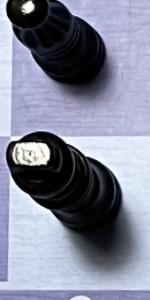
Label: King_Black